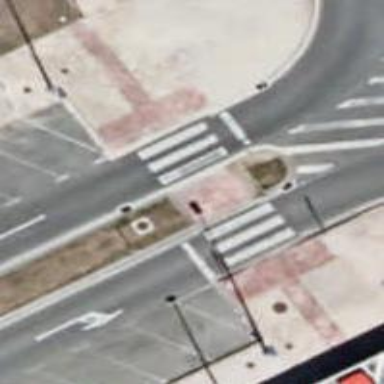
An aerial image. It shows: Uncontrolled road crossing.